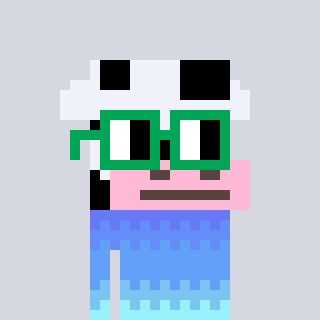
a pixel art character with square green glasses, a cow-shaped head and a rust-colored body on a cool background